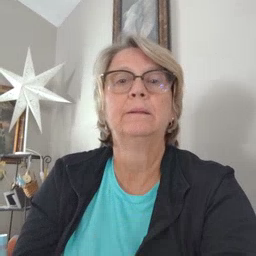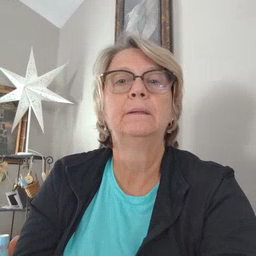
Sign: say